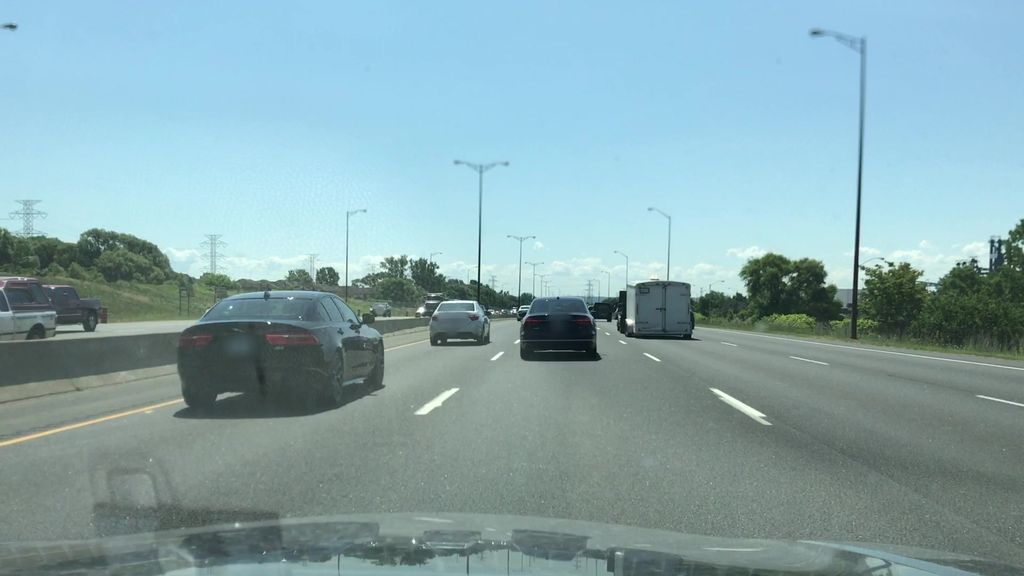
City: hamilton